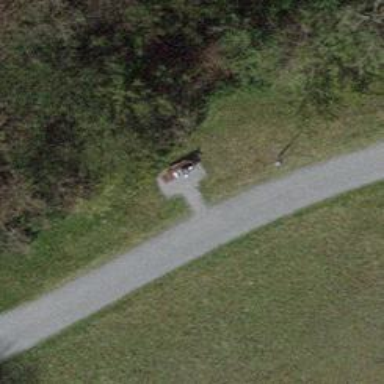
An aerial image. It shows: Bench.